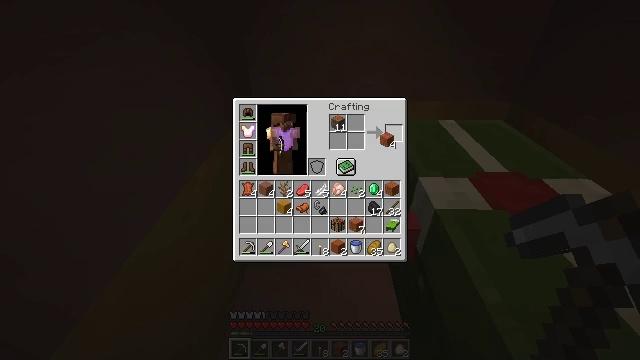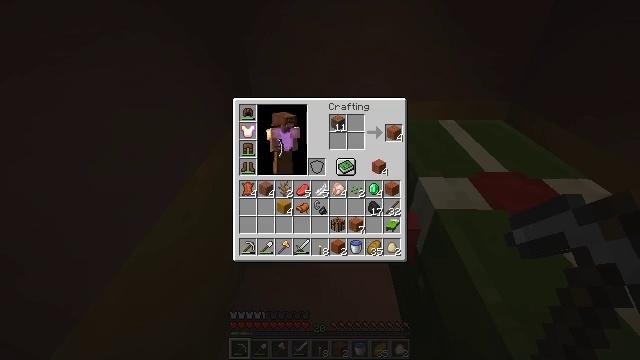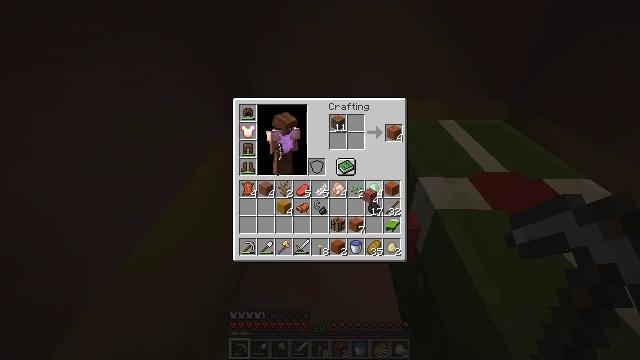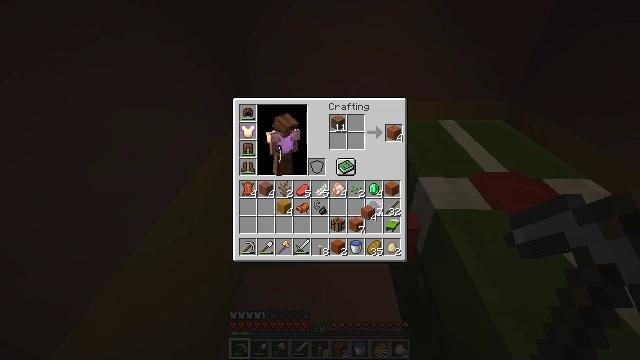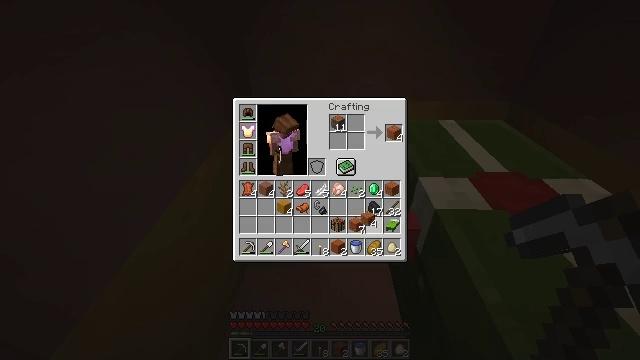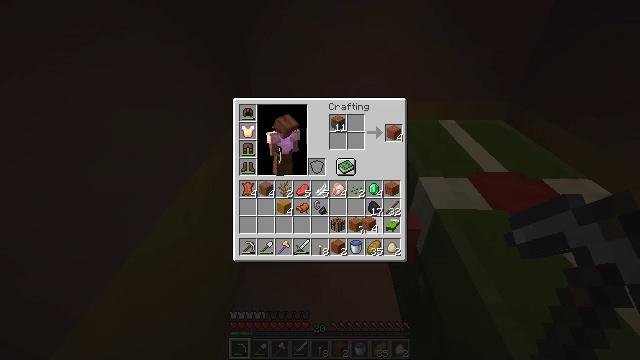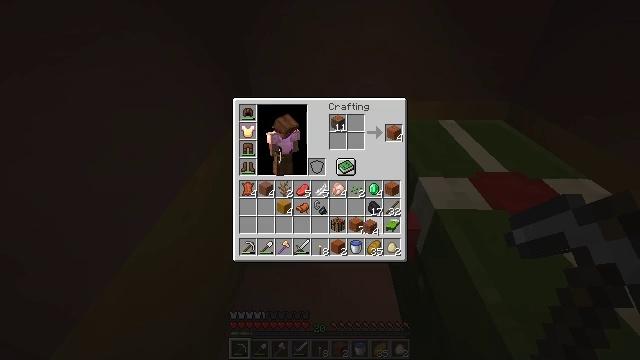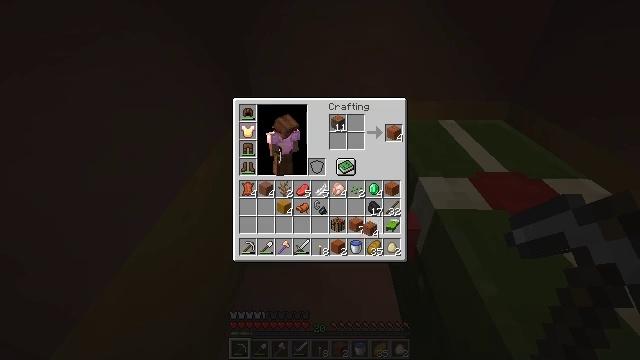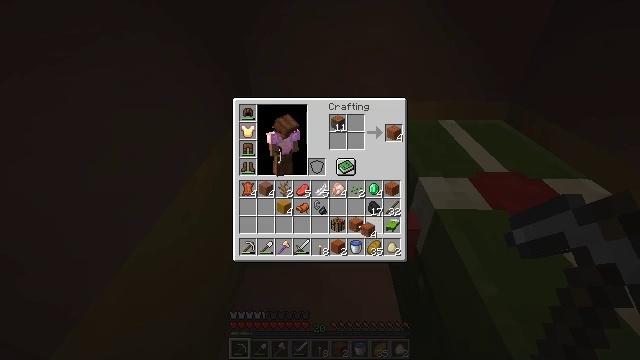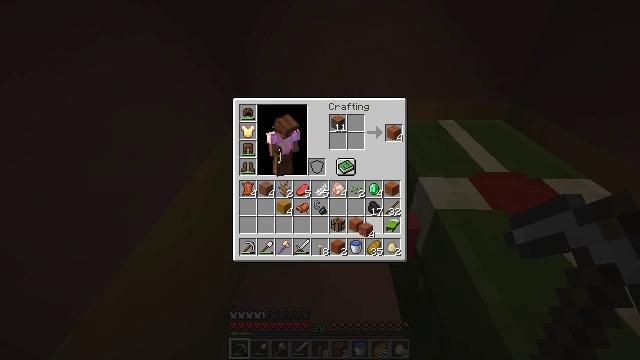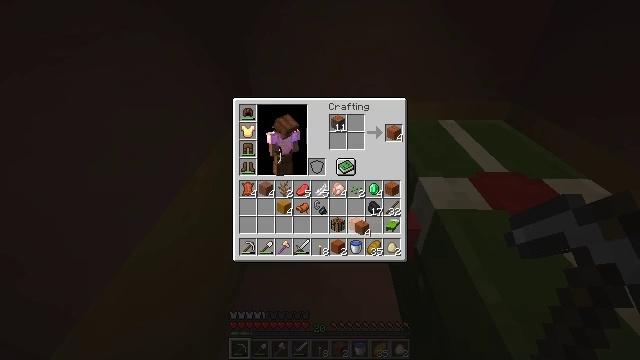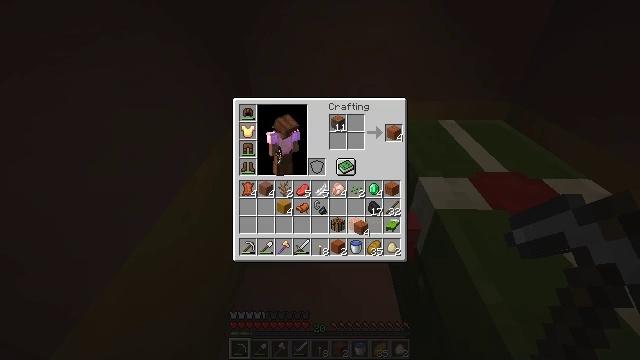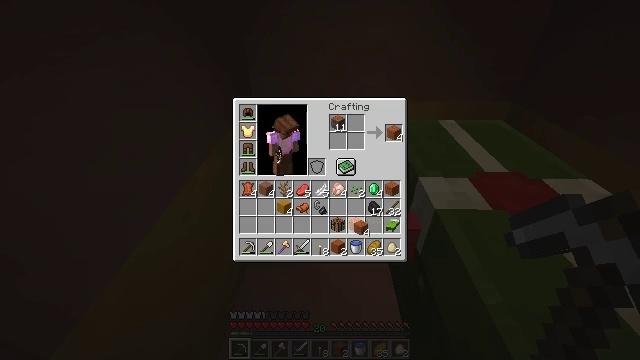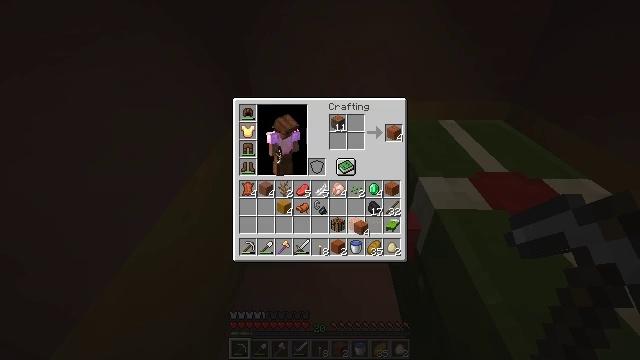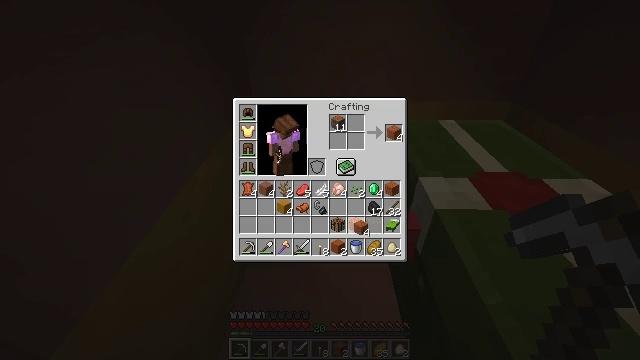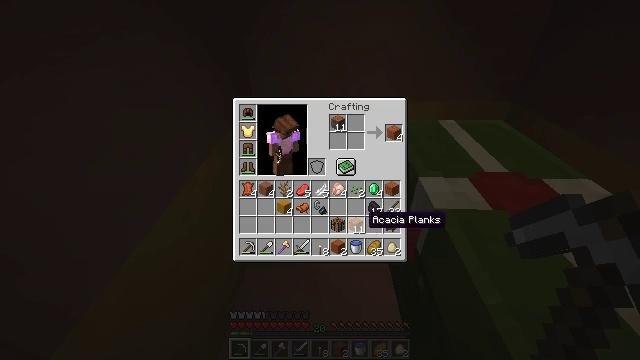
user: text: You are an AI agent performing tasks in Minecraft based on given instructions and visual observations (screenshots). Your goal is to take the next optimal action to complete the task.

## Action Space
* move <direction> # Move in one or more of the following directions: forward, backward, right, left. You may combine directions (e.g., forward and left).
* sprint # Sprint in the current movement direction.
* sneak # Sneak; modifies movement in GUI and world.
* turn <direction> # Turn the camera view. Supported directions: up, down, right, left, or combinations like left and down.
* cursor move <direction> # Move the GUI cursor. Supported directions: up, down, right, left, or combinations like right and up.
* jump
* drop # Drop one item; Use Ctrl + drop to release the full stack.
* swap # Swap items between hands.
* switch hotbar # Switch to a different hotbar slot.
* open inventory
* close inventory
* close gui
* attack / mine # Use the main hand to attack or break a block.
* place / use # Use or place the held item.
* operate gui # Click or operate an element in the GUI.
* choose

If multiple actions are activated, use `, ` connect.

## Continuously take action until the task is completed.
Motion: motion action
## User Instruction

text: Drop terracotta.
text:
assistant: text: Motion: cursor move left and down, open gui
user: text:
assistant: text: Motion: cursor move left and down
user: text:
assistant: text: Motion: cursor move down
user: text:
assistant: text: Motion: no_op
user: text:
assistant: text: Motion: no_op
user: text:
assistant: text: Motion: no_op
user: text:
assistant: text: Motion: no_op
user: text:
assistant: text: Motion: no_op
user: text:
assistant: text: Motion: no_op
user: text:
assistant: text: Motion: no_op
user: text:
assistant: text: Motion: no_op
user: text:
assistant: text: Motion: operate gui
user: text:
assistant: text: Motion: operate gui
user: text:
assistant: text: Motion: operate gui
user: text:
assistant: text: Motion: no_op
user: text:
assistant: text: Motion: no_op
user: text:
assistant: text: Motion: no_op
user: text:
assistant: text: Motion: cursor move right and up
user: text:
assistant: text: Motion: cursor move right and up
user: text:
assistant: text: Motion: no_op
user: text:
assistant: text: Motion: no_op
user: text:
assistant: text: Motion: no_op
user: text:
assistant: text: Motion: no_op
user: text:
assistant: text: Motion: no_op
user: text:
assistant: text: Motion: operate gui
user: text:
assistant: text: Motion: operate gui
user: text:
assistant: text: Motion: operate gui
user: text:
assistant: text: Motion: no_op
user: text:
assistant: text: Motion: cursor move left and down
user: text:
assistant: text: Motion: cursor move left and down